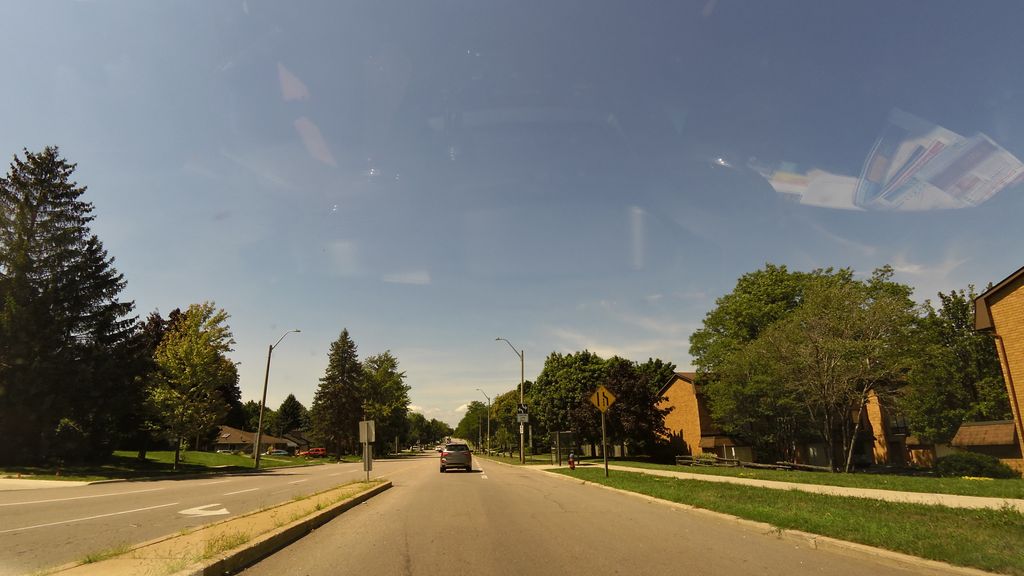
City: hamilton